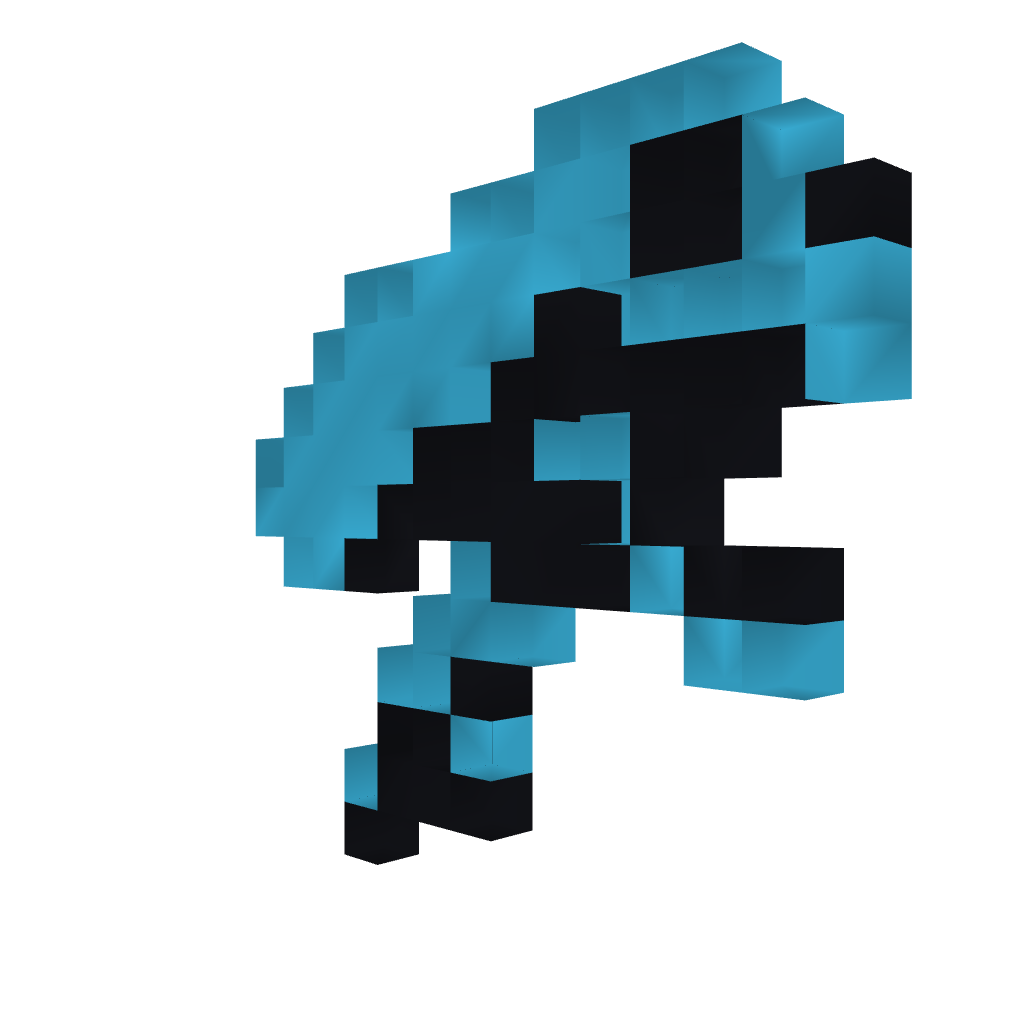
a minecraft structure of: Ghost from Castlevania 1